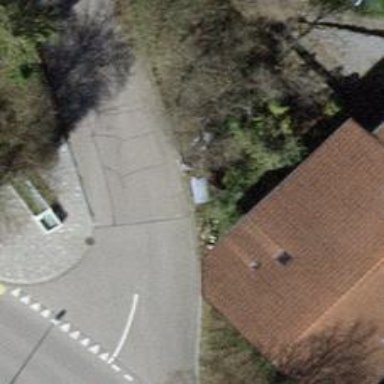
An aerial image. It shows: Footway with surface made of sett.